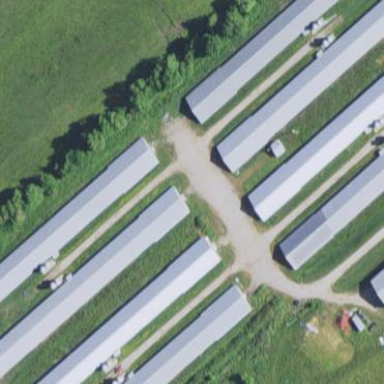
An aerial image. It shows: Poultry farmyard is depicted in the image.